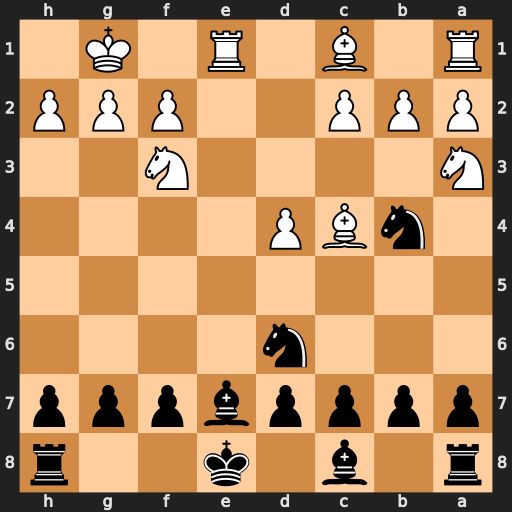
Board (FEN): r1b1k2r/ppppbppp/3n4/8/1nBP4/N4N2/PPP2PPP/R1B1R1K1
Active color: b
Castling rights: kq
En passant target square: -
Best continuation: Nxc4 Rxe7+ Kxe7